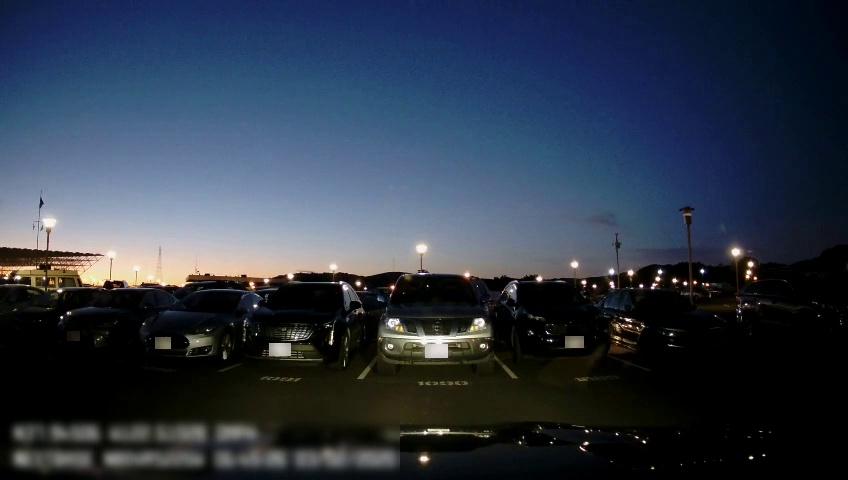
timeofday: Night
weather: Other
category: Drivable Space
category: Vehicles | SUV
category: Vehicles | Car
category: Vehicles | SUV
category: Vehicles | Truck
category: Vehicles | SUV
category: Vehicles | Car
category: Vehicles | Car
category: Vehicles | Car
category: Vehicles | Car
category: Vehicles | Other LV
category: Vehicles | SUV